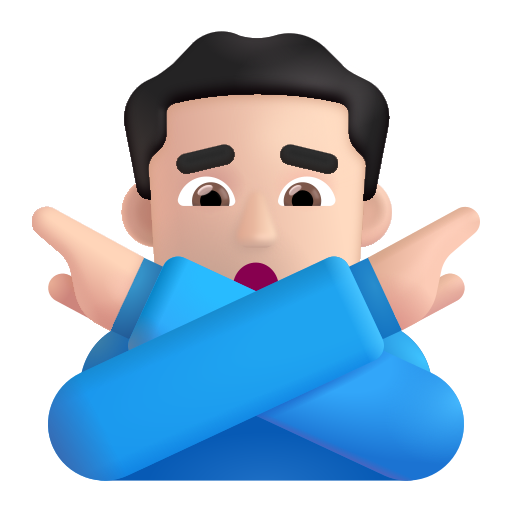
man gesturing no color light